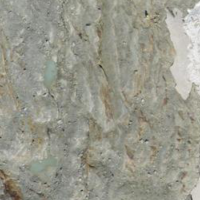
EUNIS habitat code: 48
Species observed at this site:
Oxyria digyna